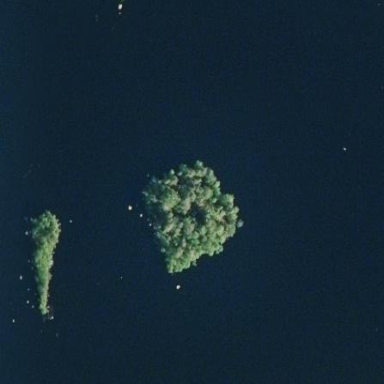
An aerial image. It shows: Islet.